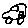
Label: car